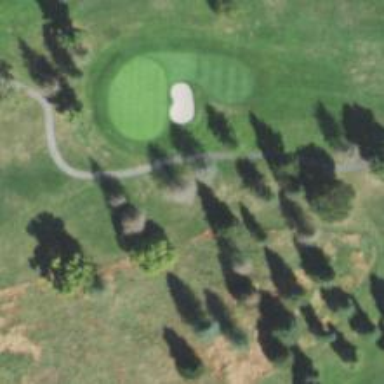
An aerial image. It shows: Service road designated as golf cart path.